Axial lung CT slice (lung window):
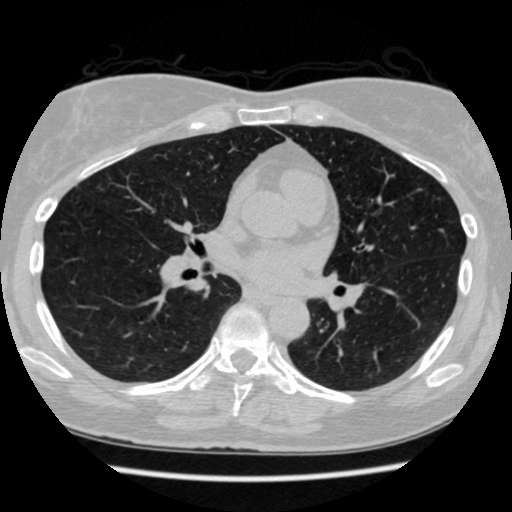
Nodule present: no